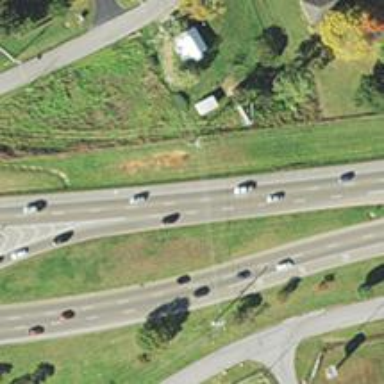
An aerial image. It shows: Trunk highway.